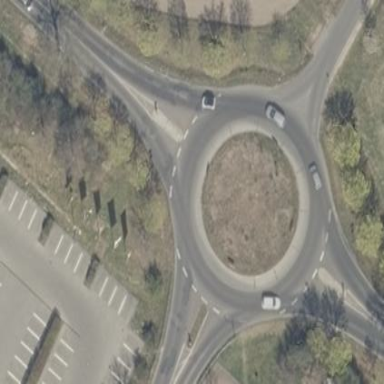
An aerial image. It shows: Secondary road with asphalt surface leading to roundabout.